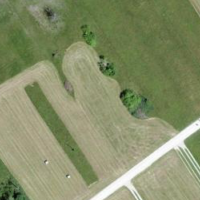
EUNIS habitat code: 24
Species observed at this site:
Prunus spinosa
Ruspolia nitidula